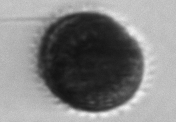
Label: Alexandrium_catenella